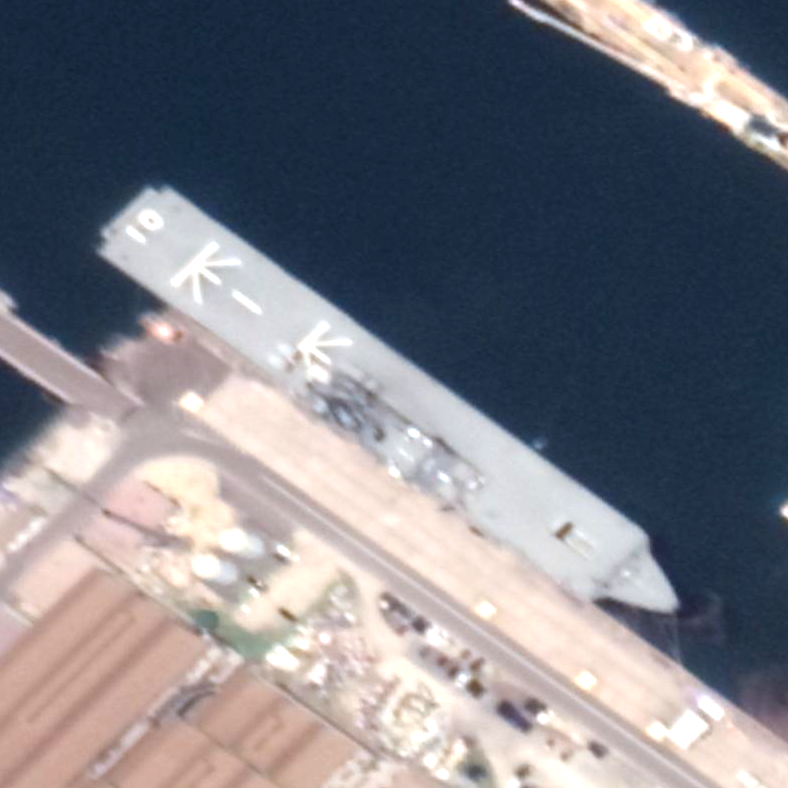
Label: assault